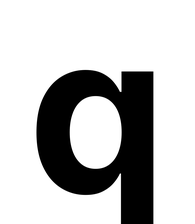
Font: Inter_Bold